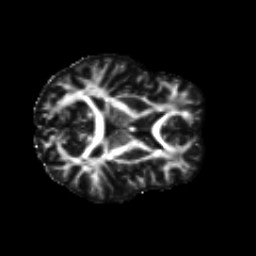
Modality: FA
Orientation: axial
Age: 34
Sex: female
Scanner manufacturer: siemens
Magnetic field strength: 3 T
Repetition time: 8.6 s
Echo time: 0.095 s